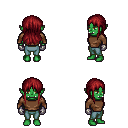
a pixel art fantasy rpg character, female body template, orc, green skin, brown long-sleeve shirt, teal pants, brunette unkempt hairstyle, metal gloves, four views (front, back, left, right), 2x2 character sprite sheet, small pixel art, hard edges, no anti-aliasing